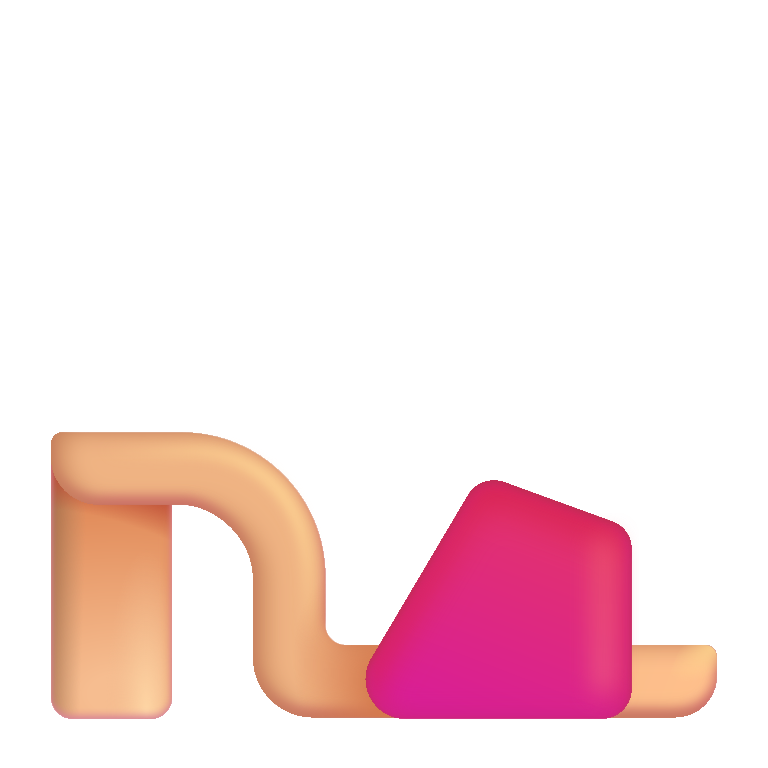
womans sandal color